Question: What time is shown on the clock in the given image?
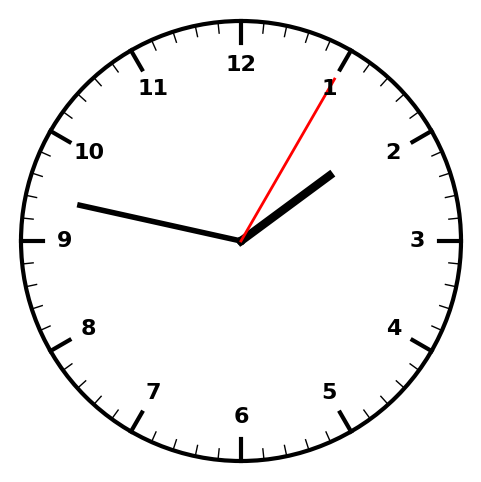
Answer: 01:47:05